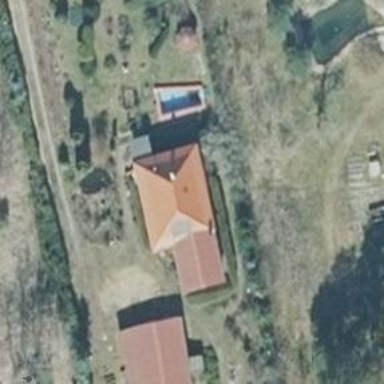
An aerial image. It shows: Simple house.